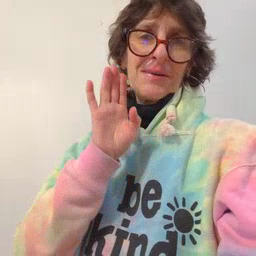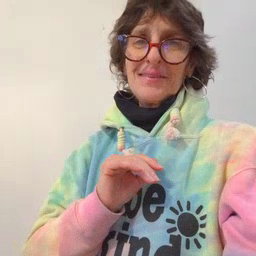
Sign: brown